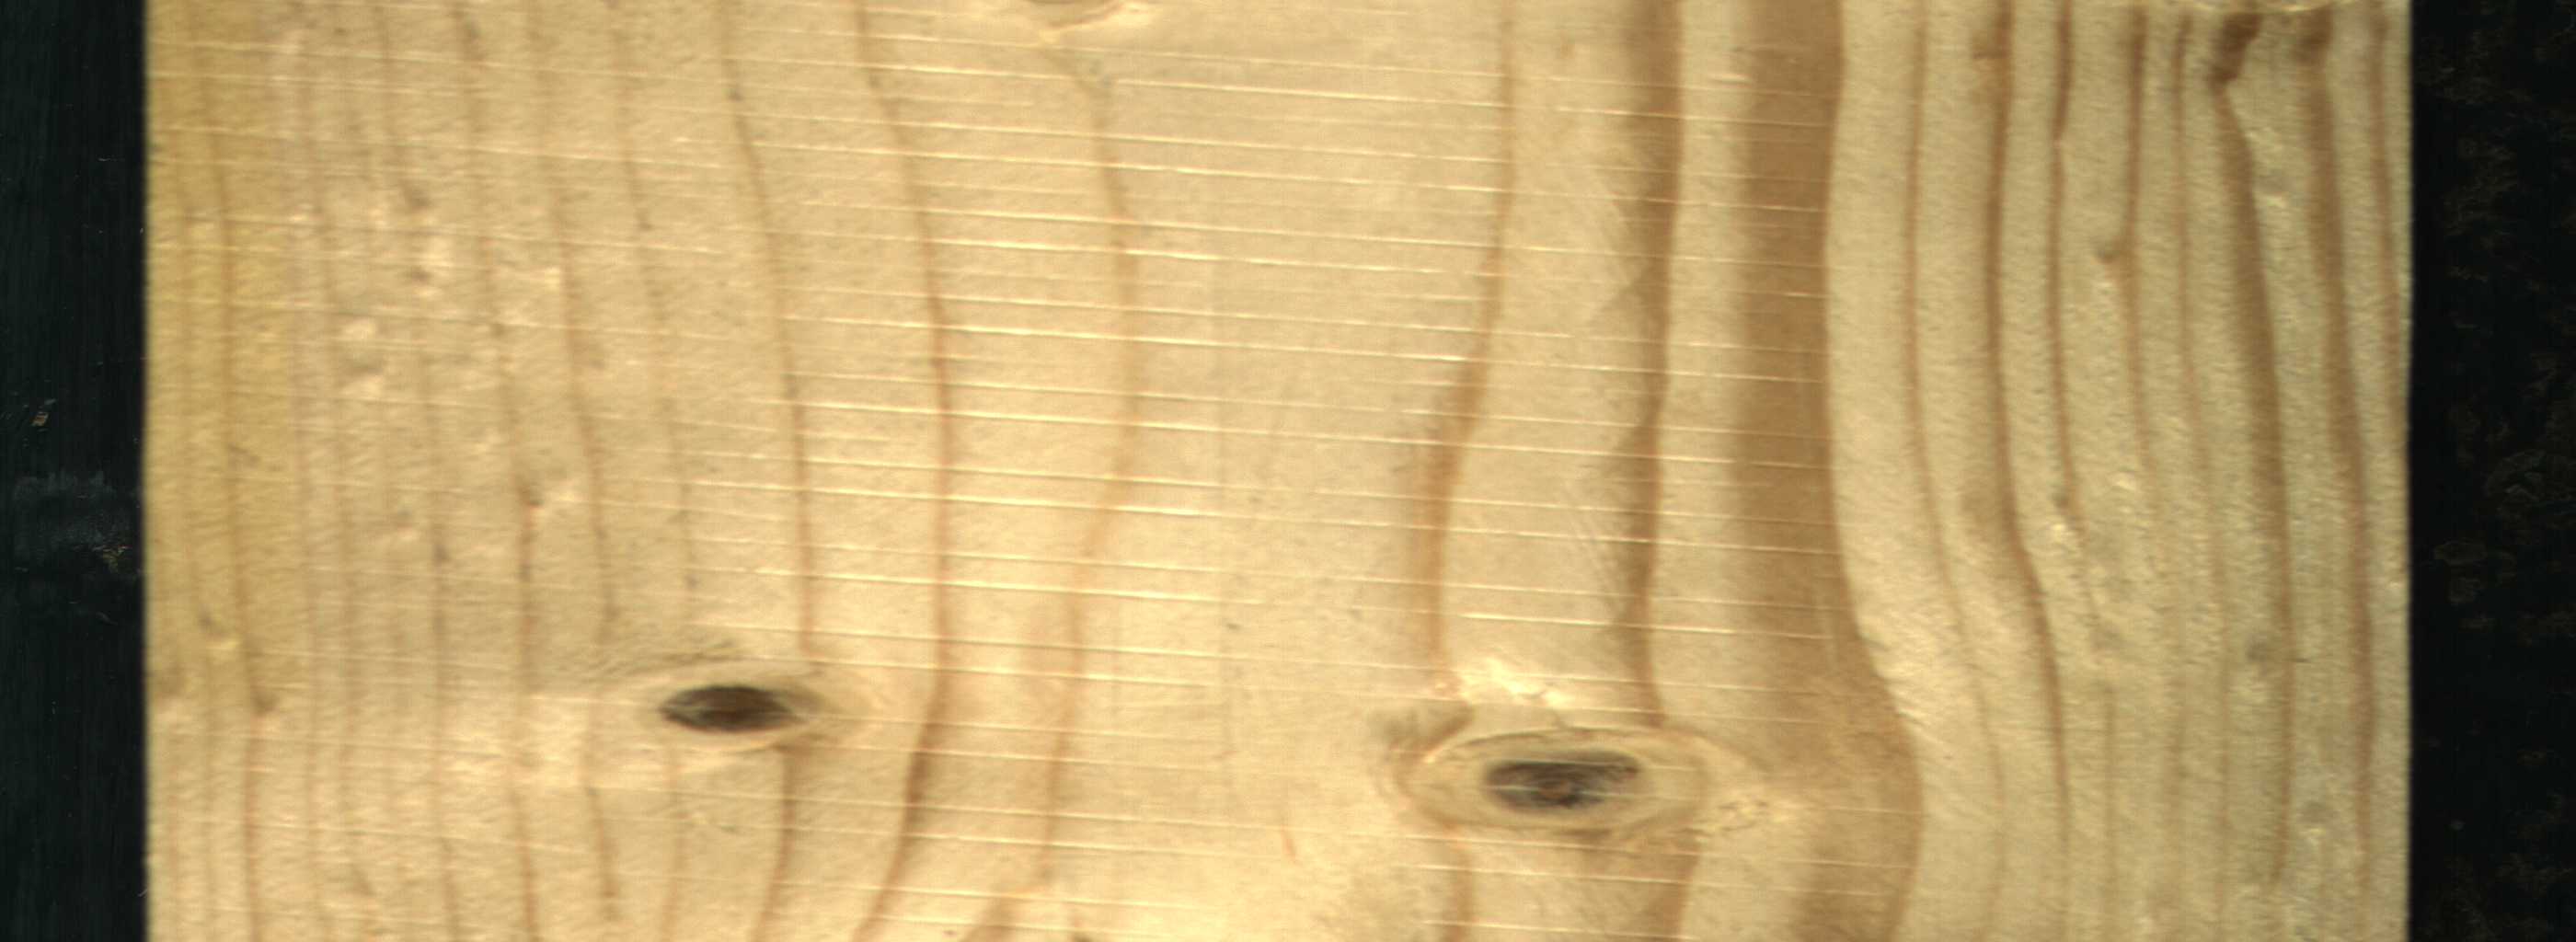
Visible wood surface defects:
Live_Knot
Live_Knot